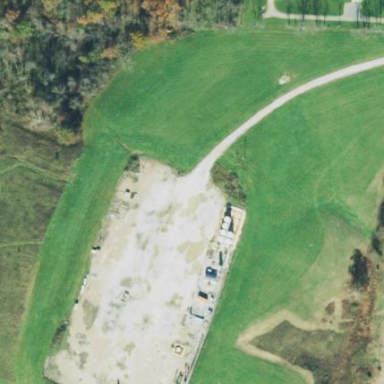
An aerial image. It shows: Industrial area dedicated to fracking.